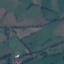
Label: Pasture